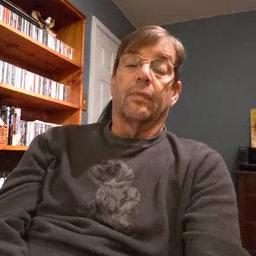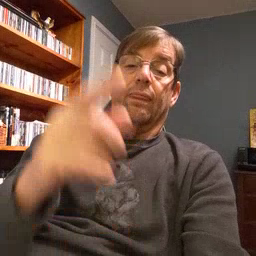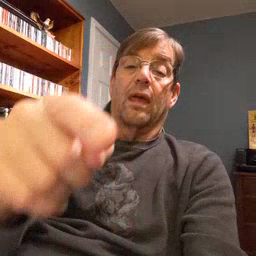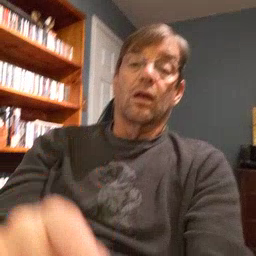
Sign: there